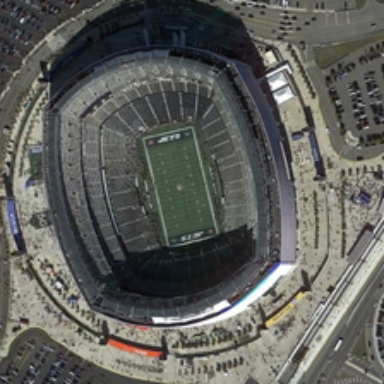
The large circular building is a gymnasium .